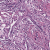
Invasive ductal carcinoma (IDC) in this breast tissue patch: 1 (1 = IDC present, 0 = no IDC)